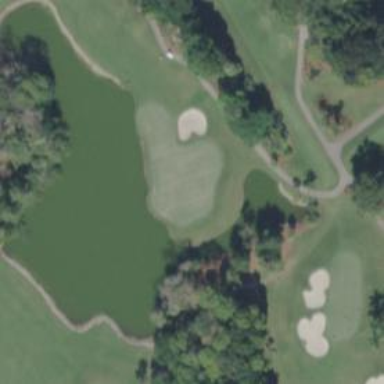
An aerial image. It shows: Golf hole.